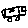
Label: car